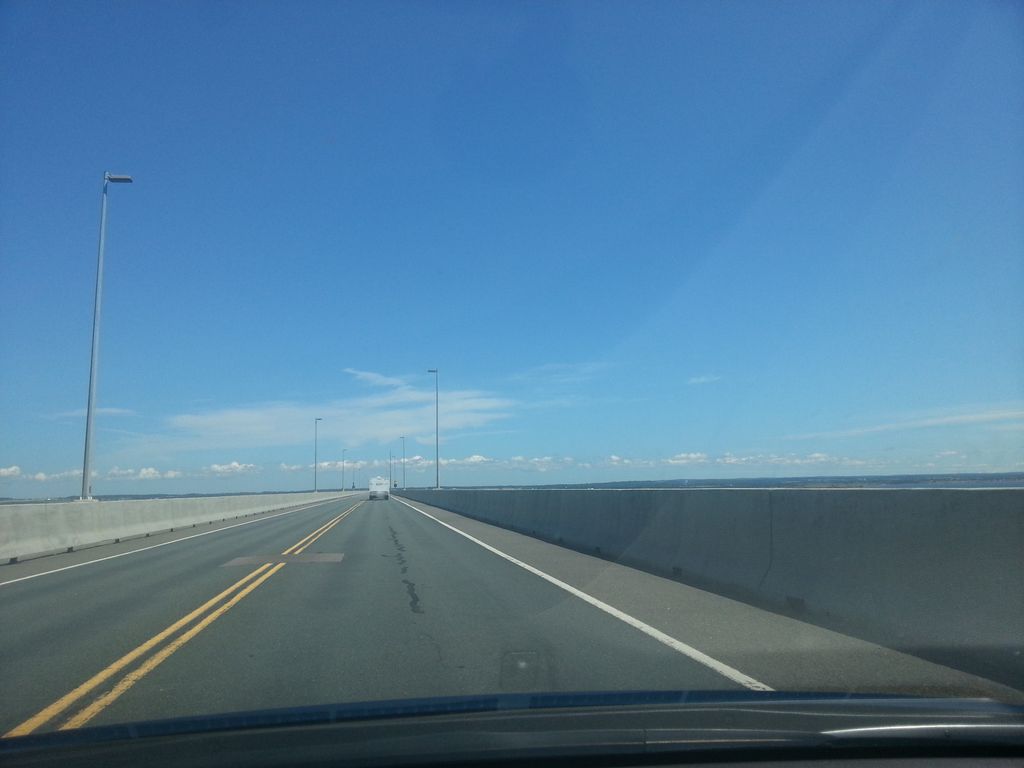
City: charlottetown